Question: In 'httpfox' I can see numbers in a pair of brackets in the 'received' column.
It only happens to some but not all traffic.
What is the significance of it?

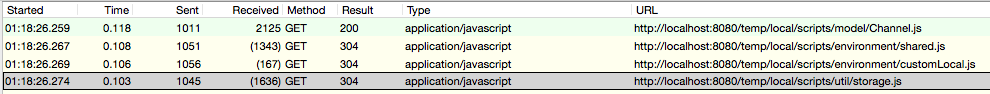
Answer: This column as a whole represents the number of bytes received from the request.
Requests that are fulfilled from your cache, rather than being downloaded again, are shown in parenthesis. Thus the numbers in parenthesis are the number of bytes loaded from cache.
You can see that the HTTP Status code those requests received was 304 meaning the content hasn't changed and your browser should load from cache rather than downloading the file again.